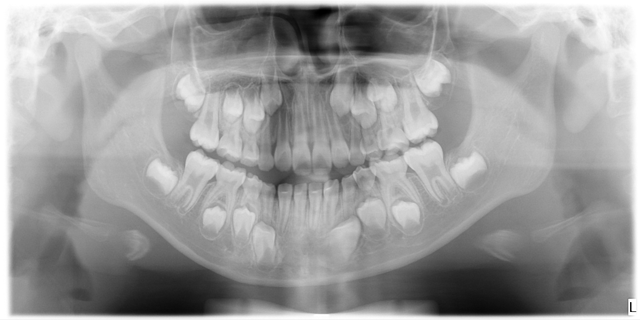
child